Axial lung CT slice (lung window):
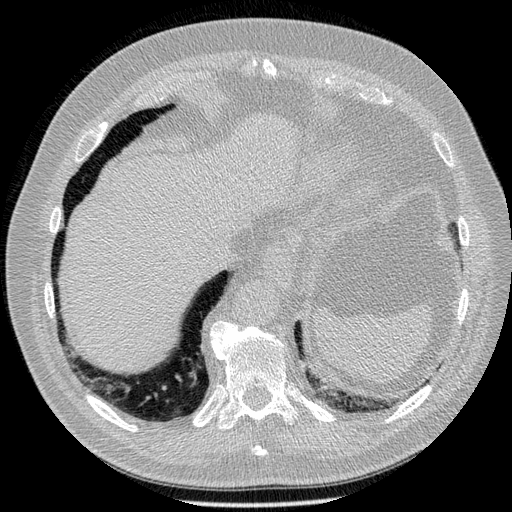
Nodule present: no